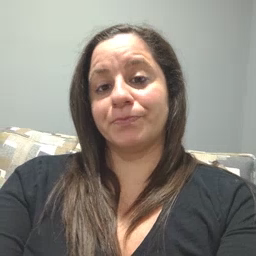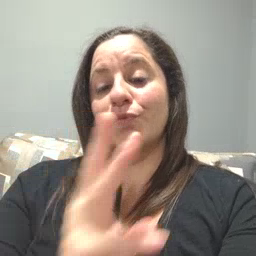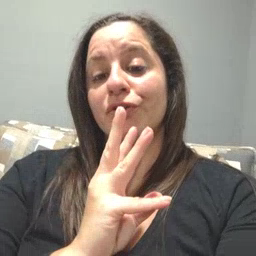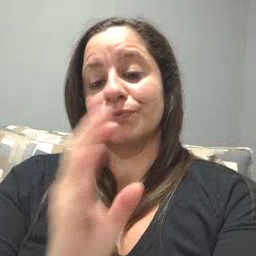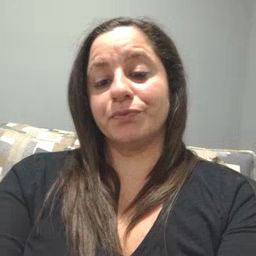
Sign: water